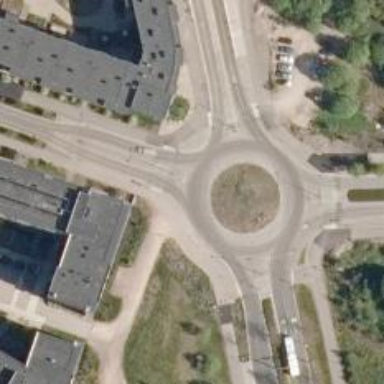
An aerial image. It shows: Tertiary road made of asphalt leading to roundabout junction.